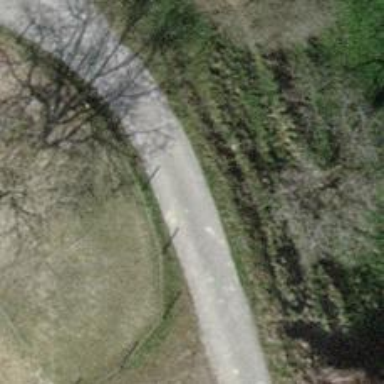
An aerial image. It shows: Well-maintained track road of grade 1.